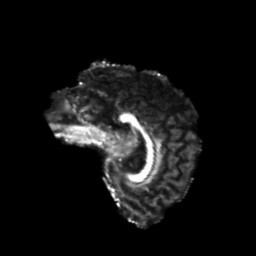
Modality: FA
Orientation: sagittal
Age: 20
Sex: female
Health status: healthy
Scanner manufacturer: philips
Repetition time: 7.395 s
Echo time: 0.08599 s